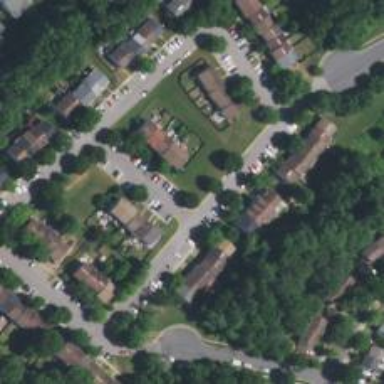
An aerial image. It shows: Neighborhood.